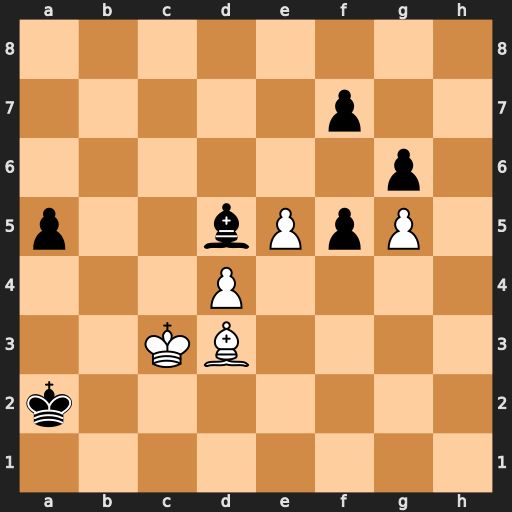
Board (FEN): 8/5p2/6p1/p2bPpP1/3P4/2KB4/k7/8
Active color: w
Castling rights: -
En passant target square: -
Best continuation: Bc4+ Bxc4 Kxc4 Kb2 d5